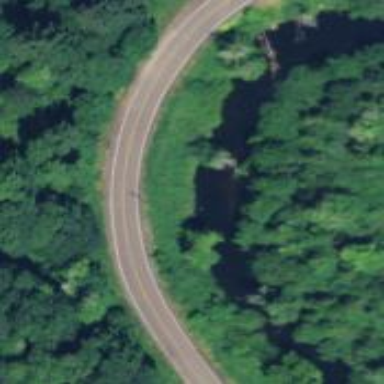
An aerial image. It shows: Secondary road with asphalt surface.